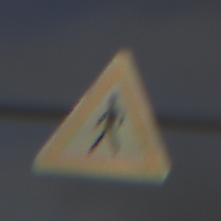
Verkehrszeichen: FussgaengerRechts
Umgebung: Outdoor, Nature
Tageszeit: SunriseSunset
Wetter: PartlyCloudy
Licht: Natural
Jahreszeit: NotSpecified
Kontrast: HighContrast